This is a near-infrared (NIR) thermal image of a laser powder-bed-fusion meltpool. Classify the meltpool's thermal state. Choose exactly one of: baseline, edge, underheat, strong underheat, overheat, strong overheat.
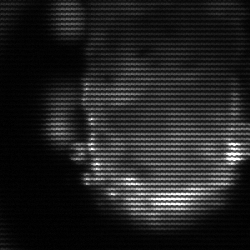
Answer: baseline